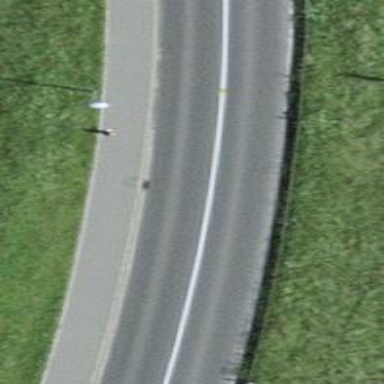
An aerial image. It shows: Primary highway with asphalt surface. There is track cycleway on the left side and sidewalk.